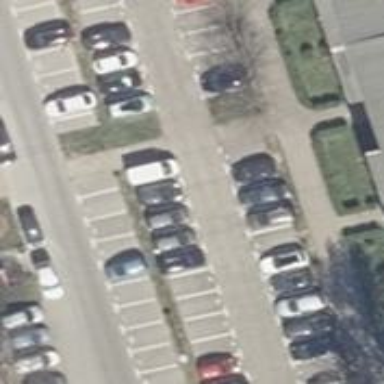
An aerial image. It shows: Concrete parking aisle designated as service road.